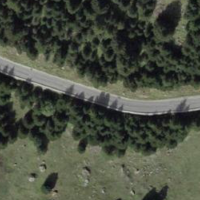
EUNIS habitat code: 31
Species observed at this site:
Chersotis cuprea